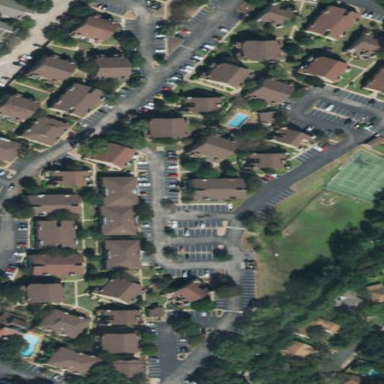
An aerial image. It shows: Residential area with apartments.